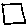
Label: square